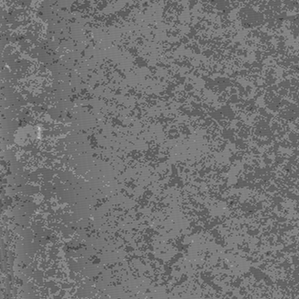
Label: frost